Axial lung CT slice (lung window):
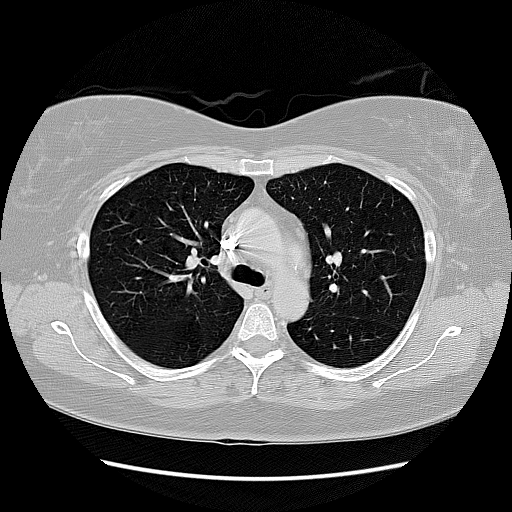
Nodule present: no